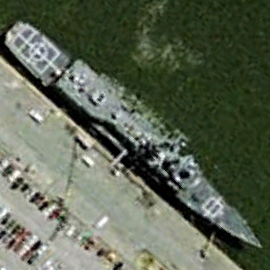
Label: cruiser